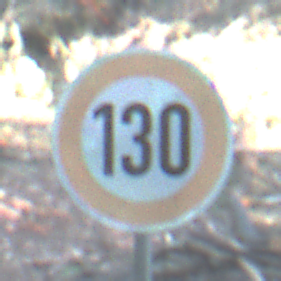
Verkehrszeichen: Geschwindigkeit130
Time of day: MorningAfternoon
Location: Outdoor (Nature)
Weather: Clear
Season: NotSpecified
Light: Natural